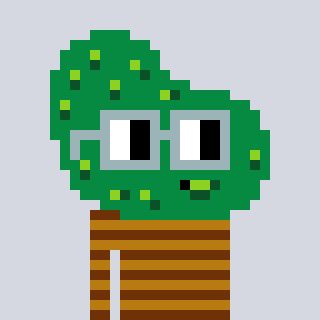
a pixel art character with square dark gray glasses, a pickle-shaped head and a gold-colored body on a cool background